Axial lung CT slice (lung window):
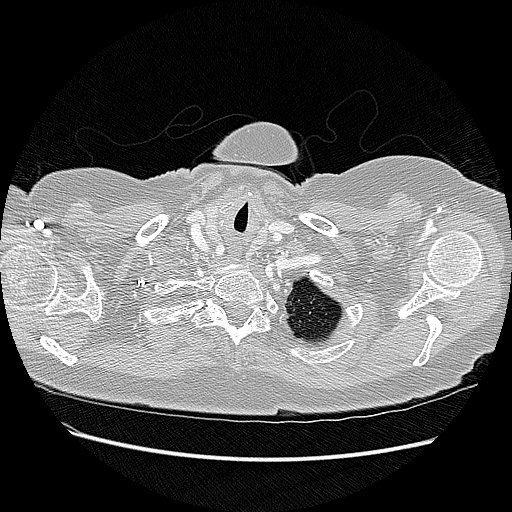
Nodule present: no